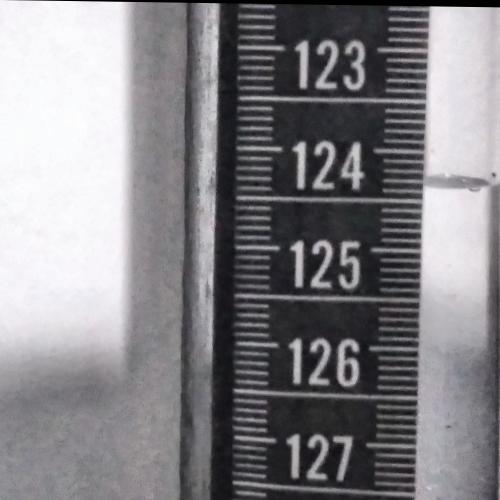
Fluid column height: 124.4 cm